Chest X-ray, AP view. Patient: 23 years old, sex M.
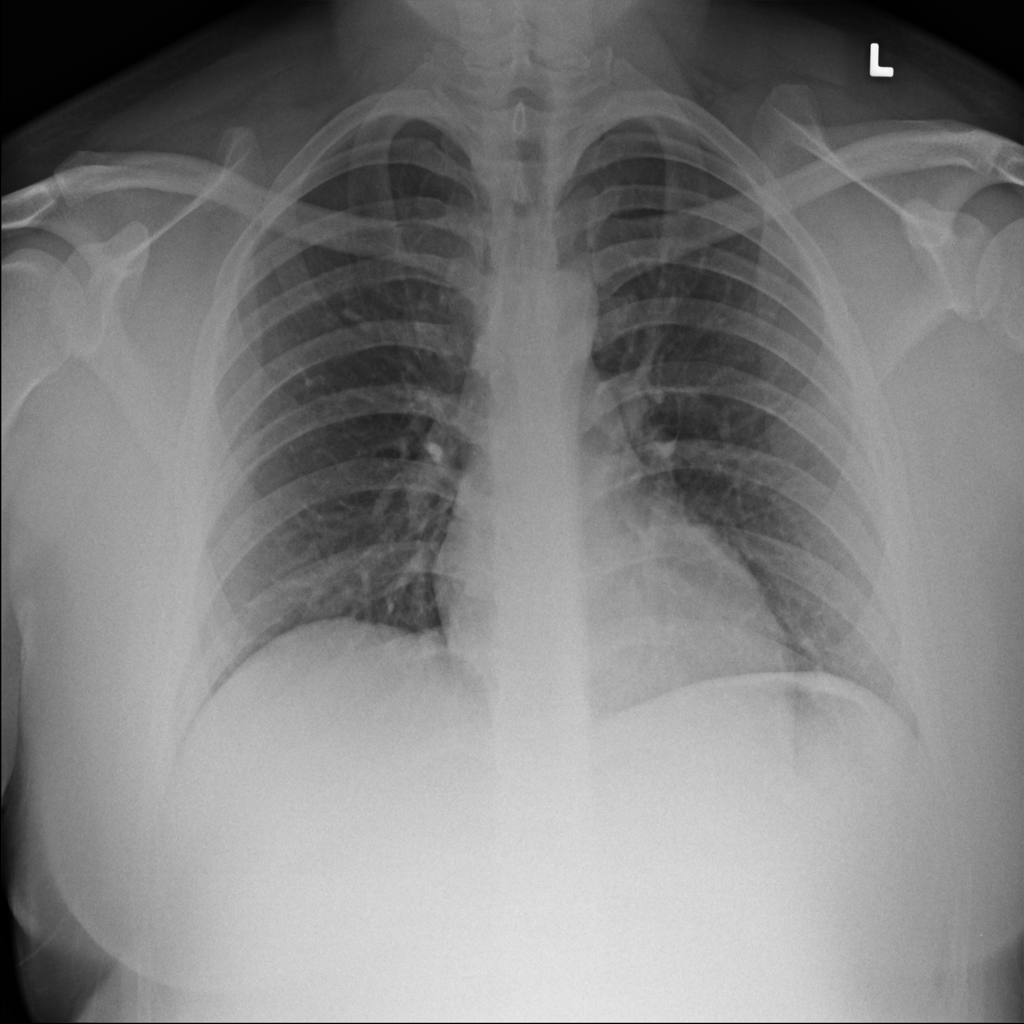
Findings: No Finding